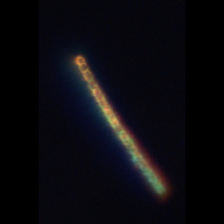
Taxon: Chaetoceros
Group: Diatoms